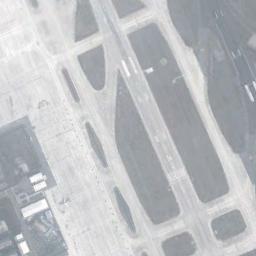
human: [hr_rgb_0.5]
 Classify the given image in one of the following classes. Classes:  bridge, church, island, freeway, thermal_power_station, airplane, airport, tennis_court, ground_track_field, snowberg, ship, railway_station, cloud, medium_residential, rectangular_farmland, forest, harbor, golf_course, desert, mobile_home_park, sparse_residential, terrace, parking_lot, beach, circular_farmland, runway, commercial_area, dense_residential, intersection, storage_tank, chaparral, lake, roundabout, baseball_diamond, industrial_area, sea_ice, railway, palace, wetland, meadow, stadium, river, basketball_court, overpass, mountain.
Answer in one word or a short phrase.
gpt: runway